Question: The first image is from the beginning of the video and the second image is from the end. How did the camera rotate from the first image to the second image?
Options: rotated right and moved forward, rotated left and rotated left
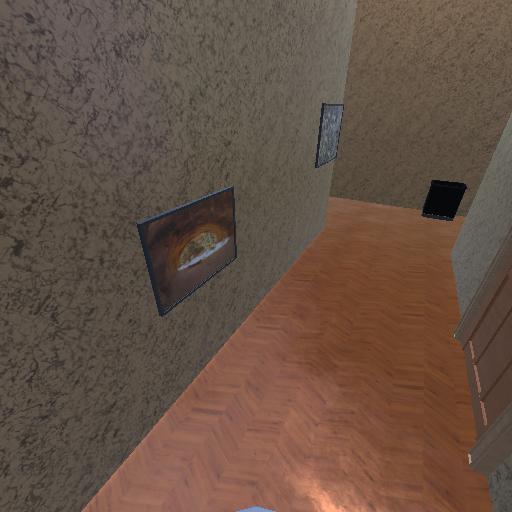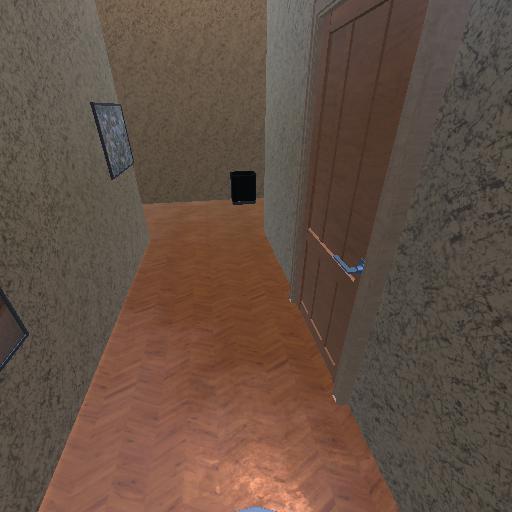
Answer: rotated right and moved forward